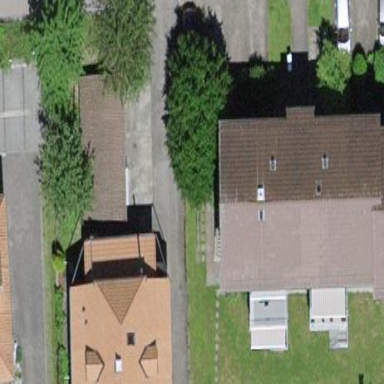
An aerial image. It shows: Residential building.